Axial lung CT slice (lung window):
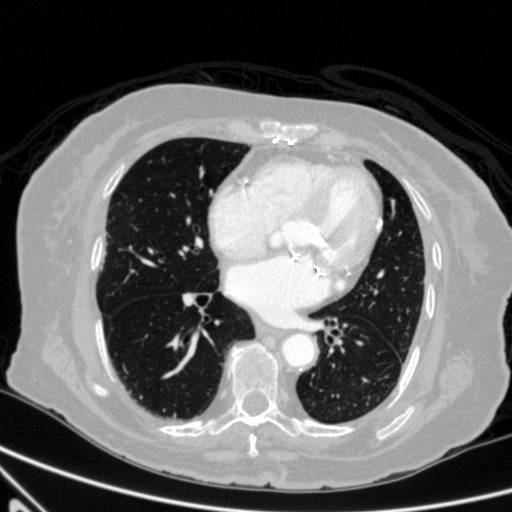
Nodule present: no